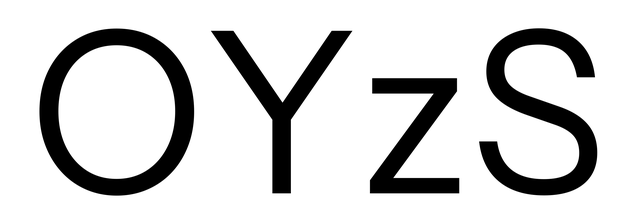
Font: InstrumentSans_Regular